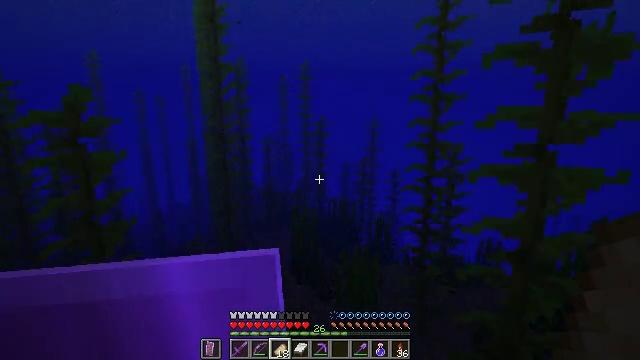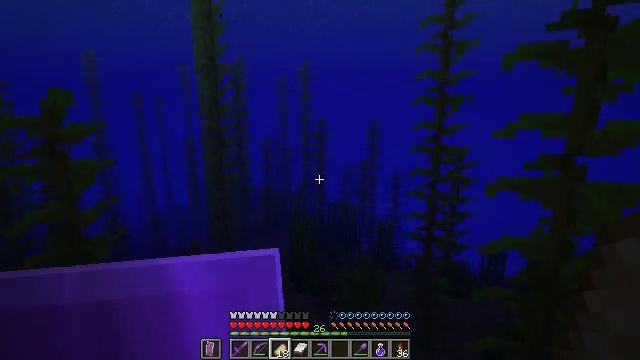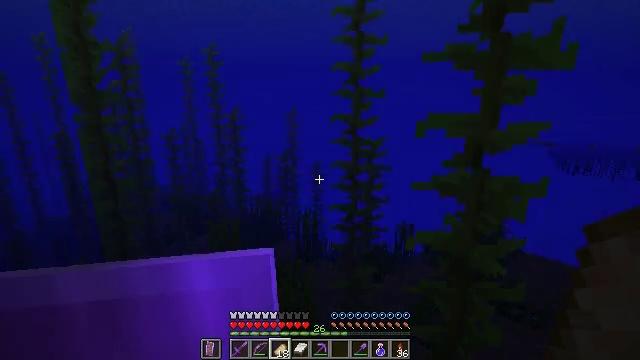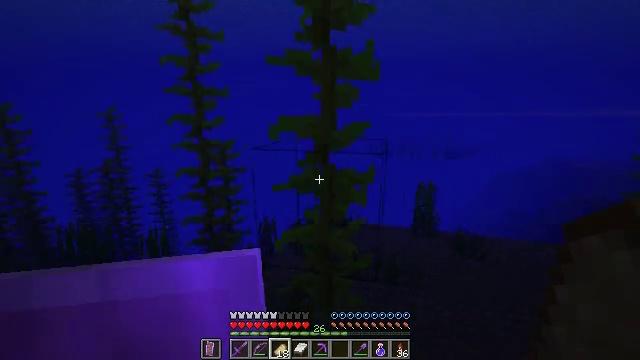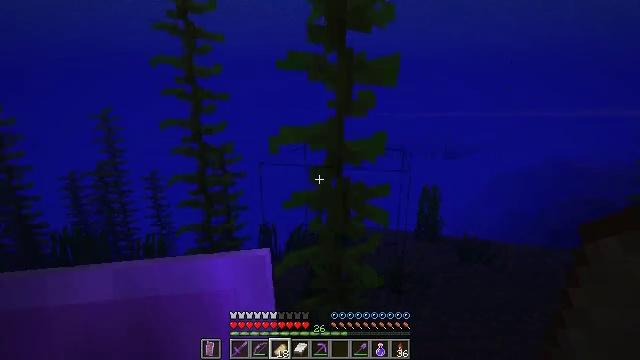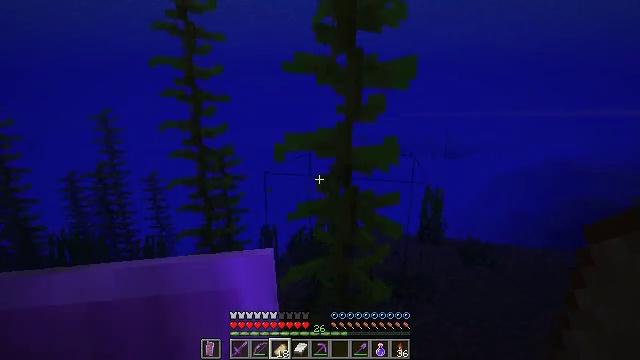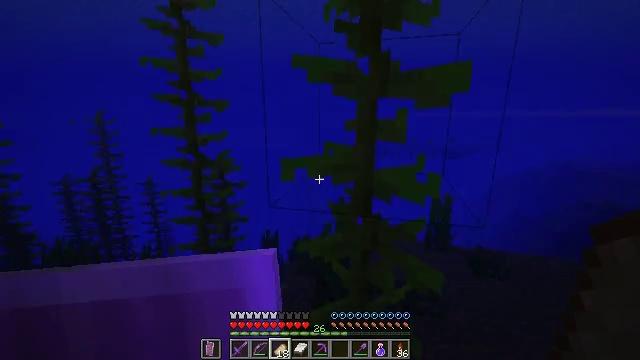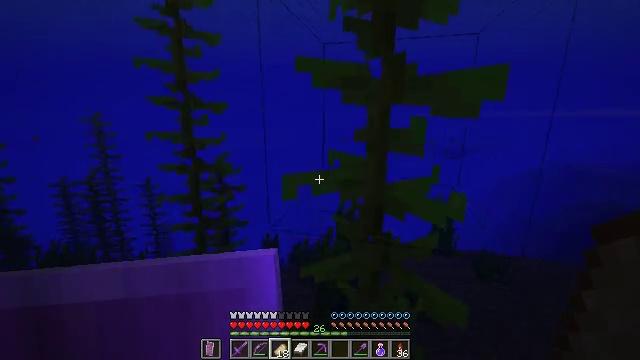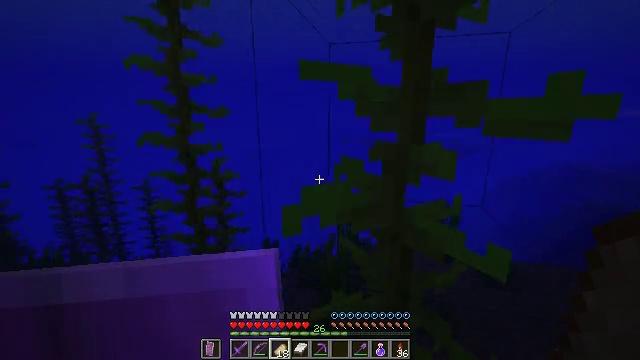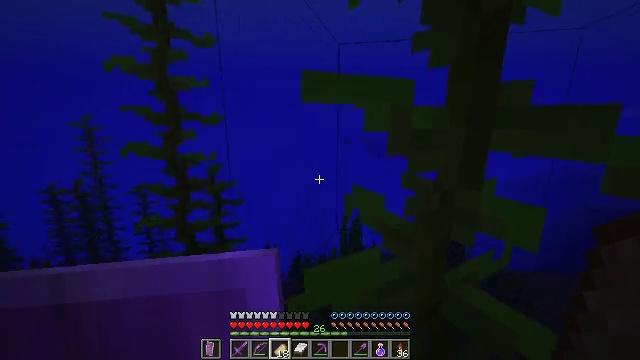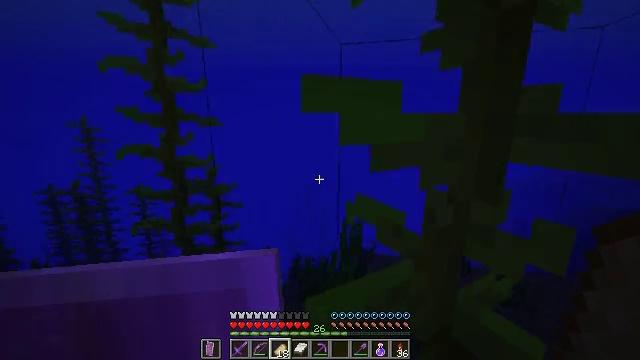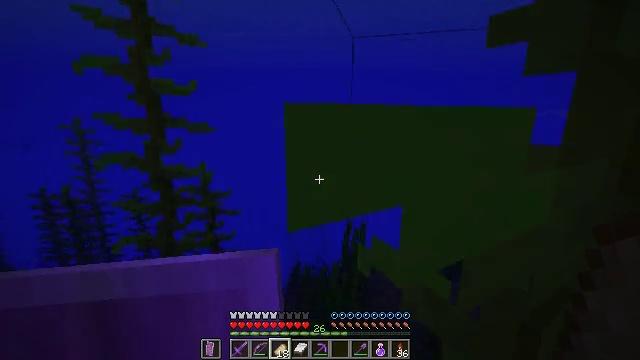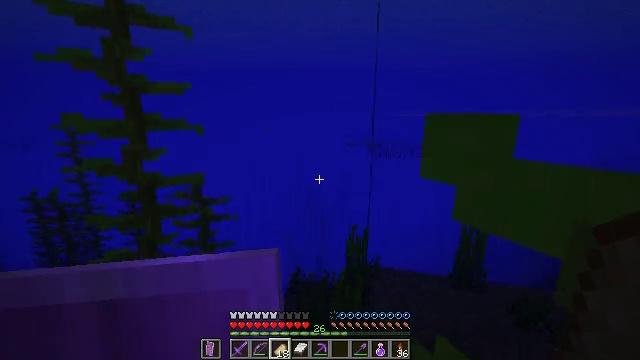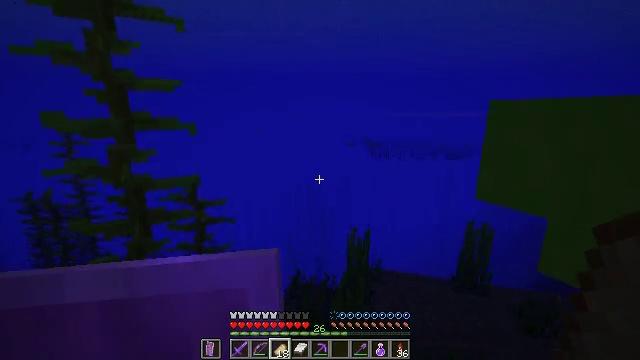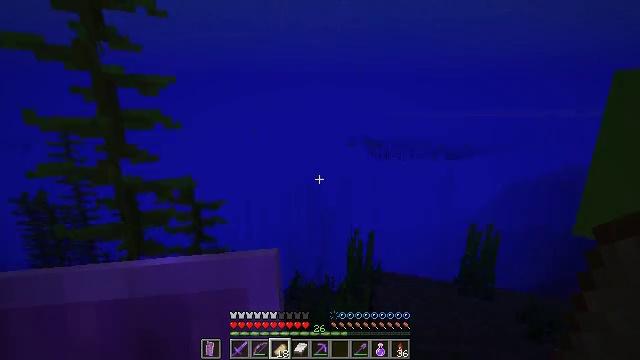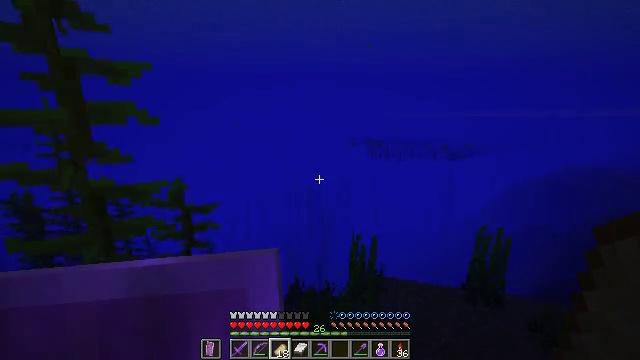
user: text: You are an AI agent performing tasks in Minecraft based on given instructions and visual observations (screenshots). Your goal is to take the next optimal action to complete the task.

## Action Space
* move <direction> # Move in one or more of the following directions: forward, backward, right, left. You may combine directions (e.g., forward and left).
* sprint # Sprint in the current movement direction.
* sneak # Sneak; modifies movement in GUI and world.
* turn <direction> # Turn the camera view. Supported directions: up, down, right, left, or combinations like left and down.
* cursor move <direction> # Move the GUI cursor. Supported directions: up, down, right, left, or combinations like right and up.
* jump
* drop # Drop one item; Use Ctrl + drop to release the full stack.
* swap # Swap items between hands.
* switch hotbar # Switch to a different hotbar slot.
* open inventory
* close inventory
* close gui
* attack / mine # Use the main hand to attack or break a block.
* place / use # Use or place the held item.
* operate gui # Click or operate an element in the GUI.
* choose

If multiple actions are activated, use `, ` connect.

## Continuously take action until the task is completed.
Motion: motion action
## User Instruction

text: Attack the ground to gather sand.
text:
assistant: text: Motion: move forward, sprint, jump
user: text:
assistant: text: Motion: move forward, sprint, turn right and down, jump
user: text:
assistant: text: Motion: move forward, sprint, turn right, jump
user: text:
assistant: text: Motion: move forward, sprint, jump
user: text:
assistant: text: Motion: move forward, sprint, jump
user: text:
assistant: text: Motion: move forward, sprint, jump
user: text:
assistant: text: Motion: move forward, sprint, jump
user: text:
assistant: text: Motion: move forward, sprint, jump
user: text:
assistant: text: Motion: move forward, sprint, jump
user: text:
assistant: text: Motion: move forward, sprint, jump
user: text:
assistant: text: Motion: move forward, sprint
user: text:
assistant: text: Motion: move forward, sprint
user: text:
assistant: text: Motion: move forward, sprint
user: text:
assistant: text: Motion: move forward, sprint
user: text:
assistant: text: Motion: move forward, sprint
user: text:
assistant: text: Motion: move forward, sprint
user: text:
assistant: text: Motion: move forward, sprint
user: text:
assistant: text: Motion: move forward, sprint
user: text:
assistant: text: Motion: move forward, sprint
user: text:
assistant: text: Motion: move forward, sprint
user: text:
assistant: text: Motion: move forward, sprint, turn left and down
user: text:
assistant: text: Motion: move forward, sprint, turn left and down
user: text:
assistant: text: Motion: move forward, sprint
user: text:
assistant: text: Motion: move forward, sprint
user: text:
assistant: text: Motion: move forward, sprint, jump
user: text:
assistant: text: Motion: move forward, sprint, jump
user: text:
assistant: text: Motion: move forward, sprint, jump
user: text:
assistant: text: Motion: move forward, sprint, turn down, jump
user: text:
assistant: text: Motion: move forward, sprint, jump
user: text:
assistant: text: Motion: move forward, sprint, jump